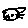
Label: cat